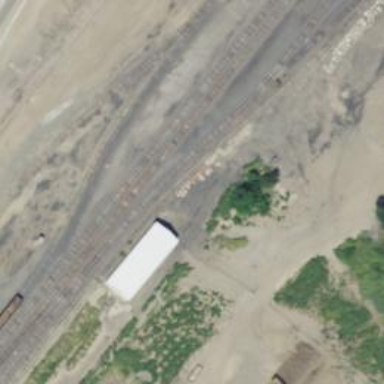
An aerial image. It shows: Railway yard in service.